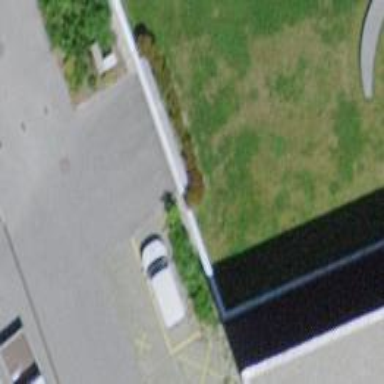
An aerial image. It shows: Parking entrance.